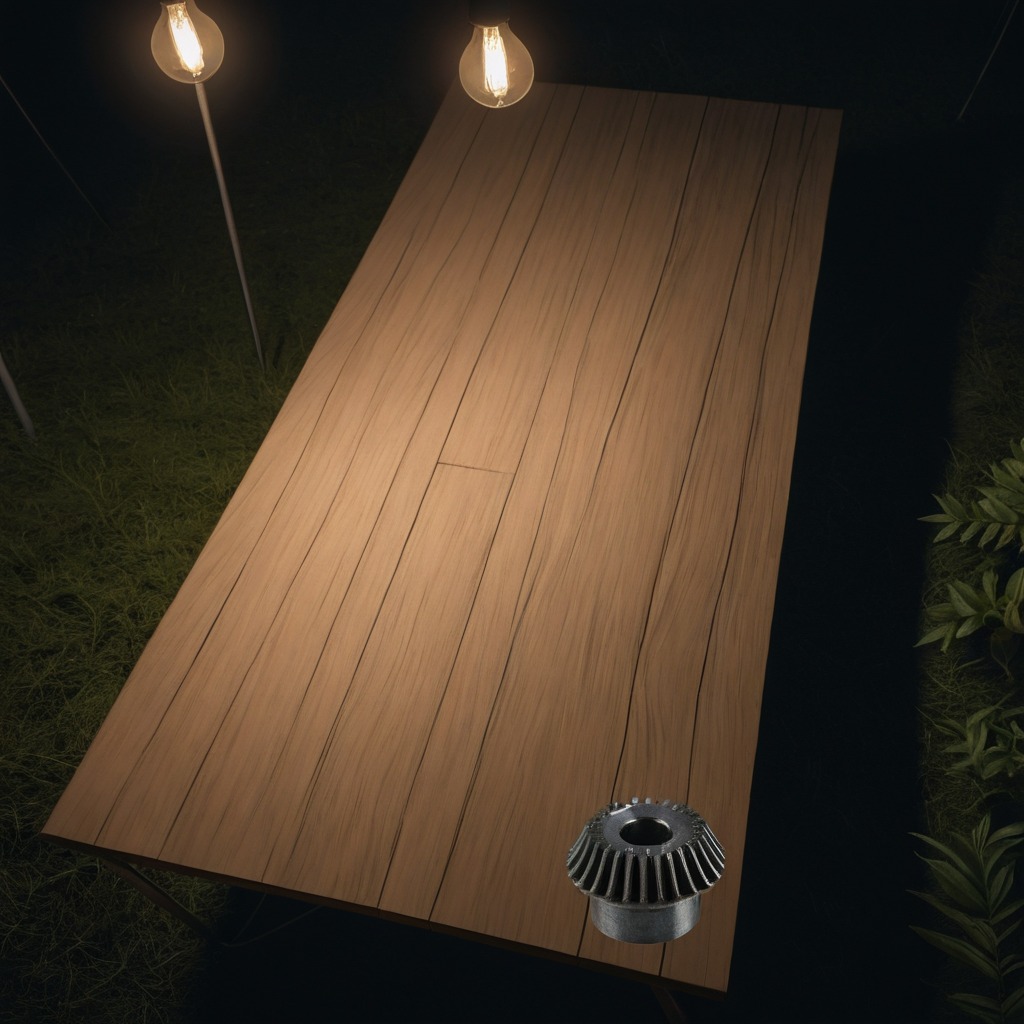
A steel gear with teeth is lying on a wooden table inside a jungle field workshop tent at night.